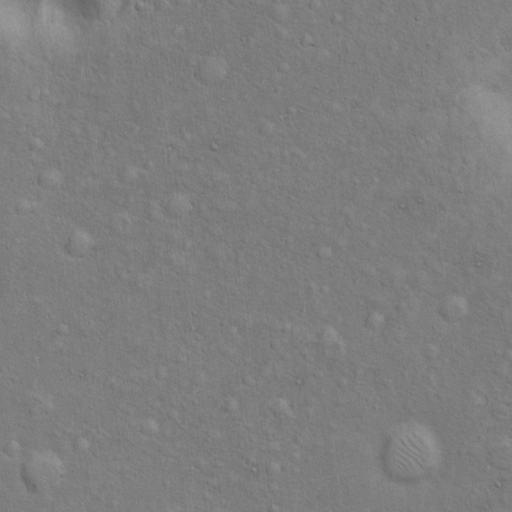
Objects detected: cone, cone, cone, cone